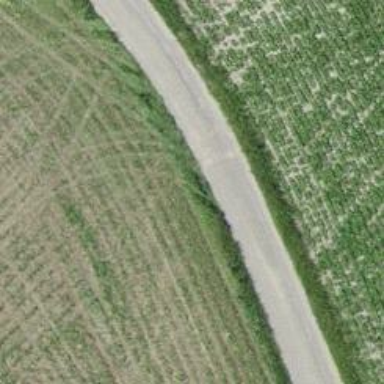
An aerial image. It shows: Unclassified road with paved surface.